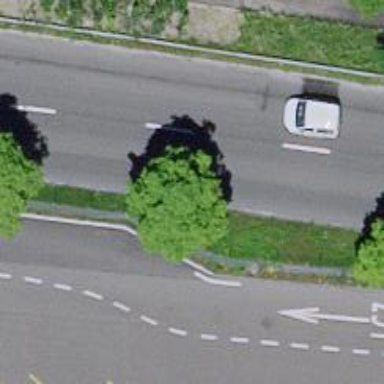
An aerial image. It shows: Tertiary road with asphalt surface and separate sidewalk.